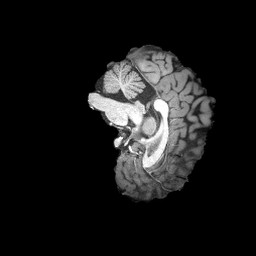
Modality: T1w
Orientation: sagittal
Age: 19
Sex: female